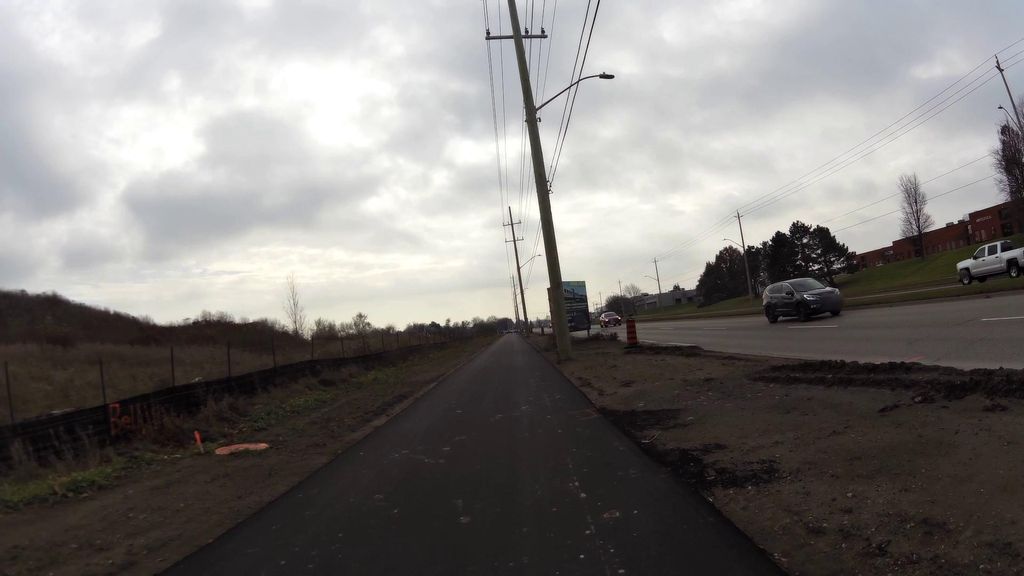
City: kitchener-waterloo